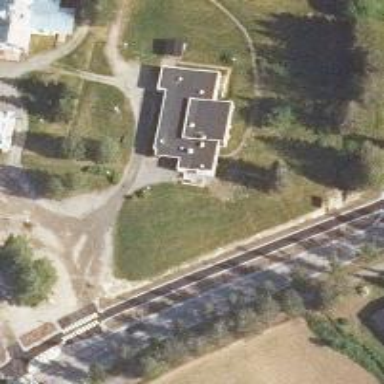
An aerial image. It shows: Driveway.